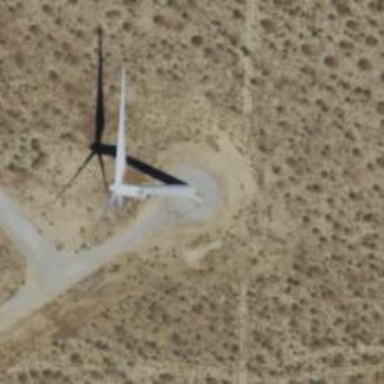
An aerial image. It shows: Wind generator powered by Vestas horizontal axis wind turbine.